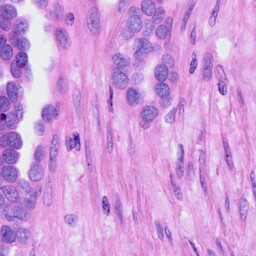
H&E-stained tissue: Ovarian